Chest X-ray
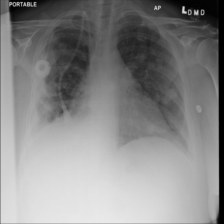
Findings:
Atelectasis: negative
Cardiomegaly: negative
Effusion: positive
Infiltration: negative
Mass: negative
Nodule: positive
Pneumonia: negative
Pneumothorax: negative
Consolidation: negative
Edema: negative
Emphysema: negative
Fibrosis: negative
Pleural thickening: negative
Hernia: negative